Aerial crown-view tile of a tropical tree (Barro Colorado Island, Panama), acquired 20240611:
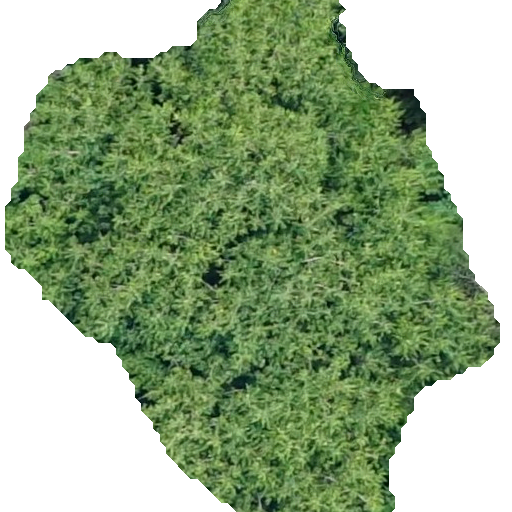
Species: Guarea guidonia
GBIF accepted scientific name: Guarea guidonia
Crown area: 273.725 m²